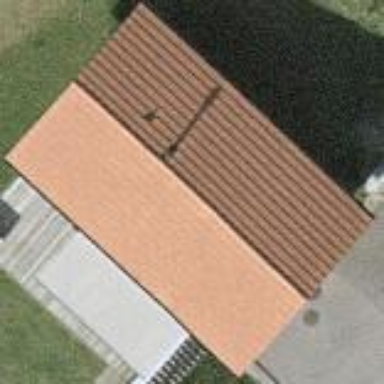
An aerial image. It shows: Building with roof made of roof tiles.